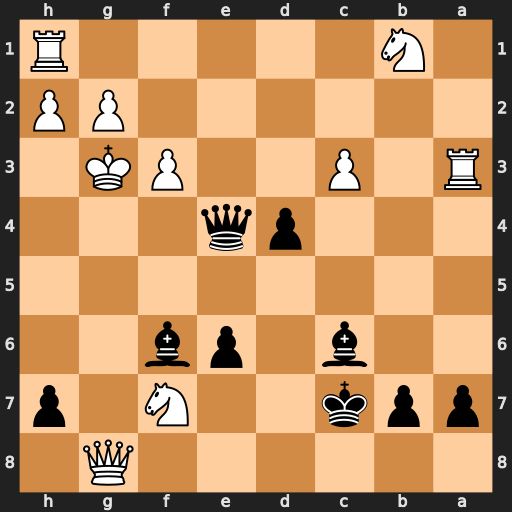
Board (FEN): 6Q1/ppk2N1p/2b1pb2/8/3pq3/R1P2PK1/6PP/1N5R
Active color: b
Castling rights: -
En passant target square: -
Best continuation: Qh4#